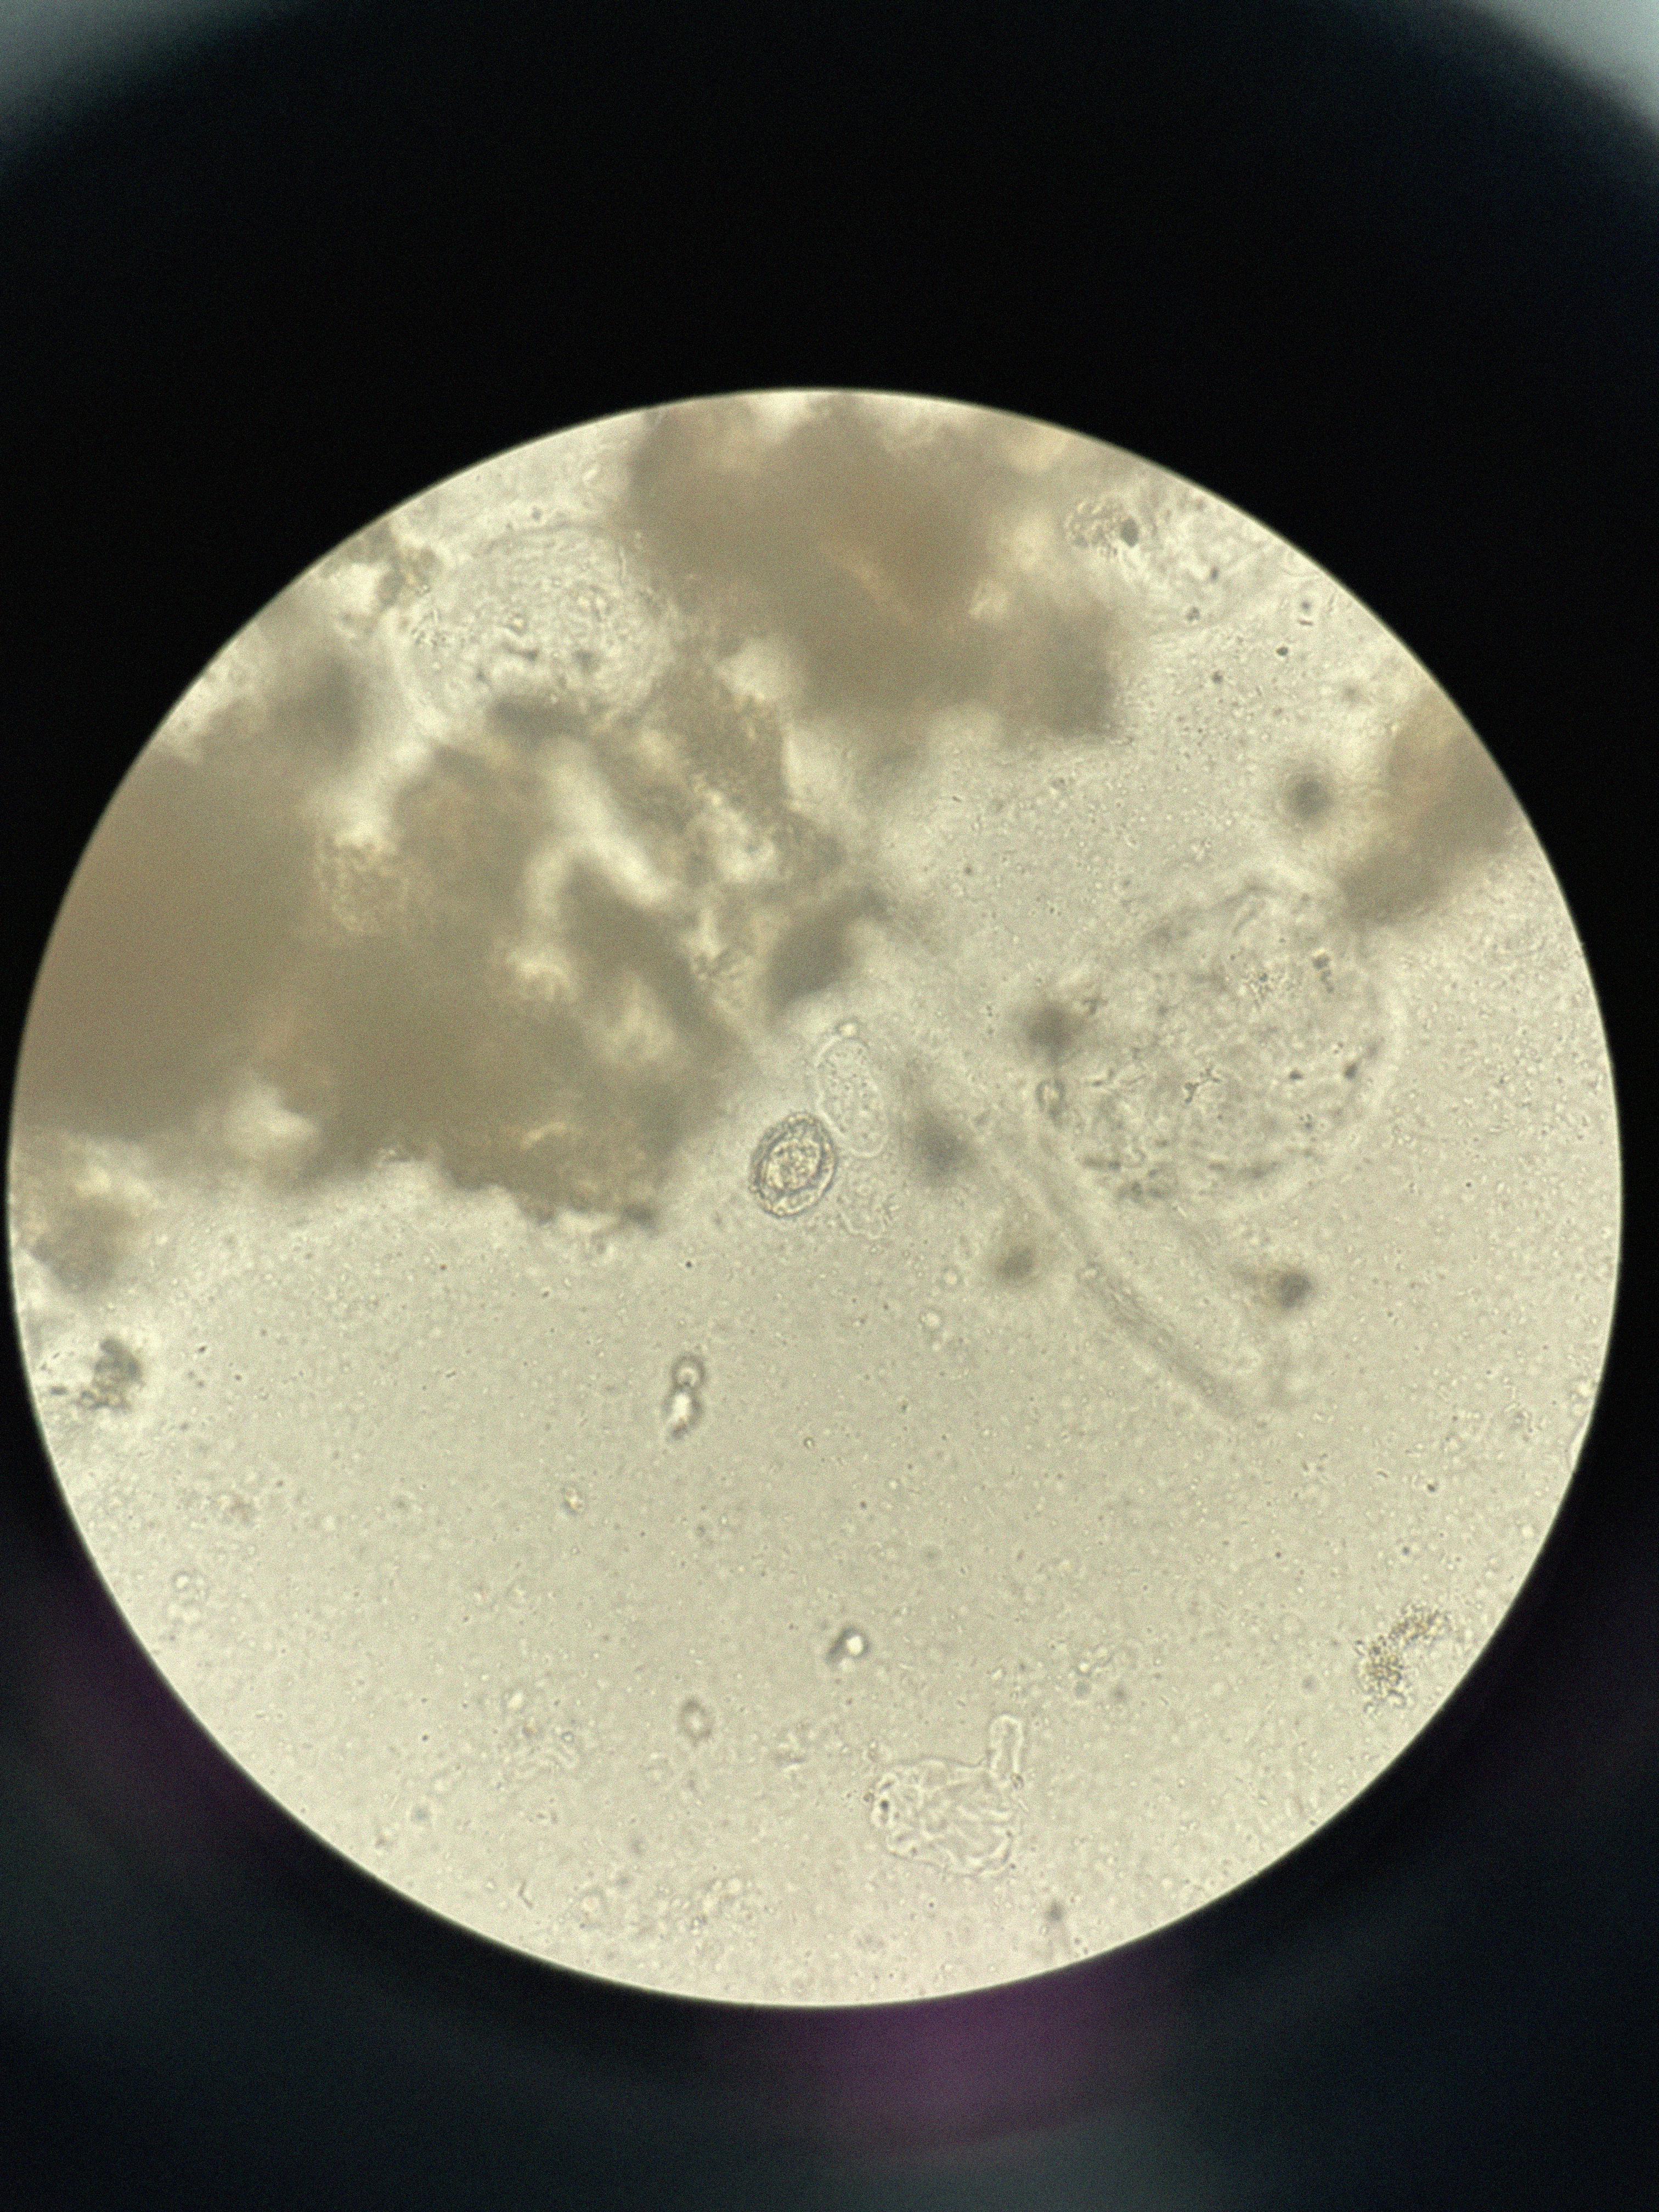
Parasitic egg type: Hymenolepis nana